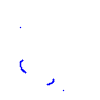
Particle: proton